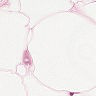
Metastatic tissue present: no